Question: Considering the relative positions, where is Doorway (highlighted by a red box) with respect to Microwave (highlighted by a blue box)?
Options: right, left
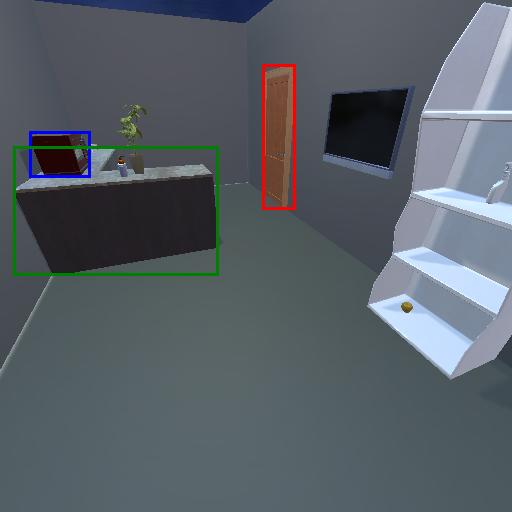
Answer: right